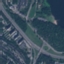
Land use / land cover class: Highway